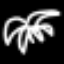
Label: palm tree